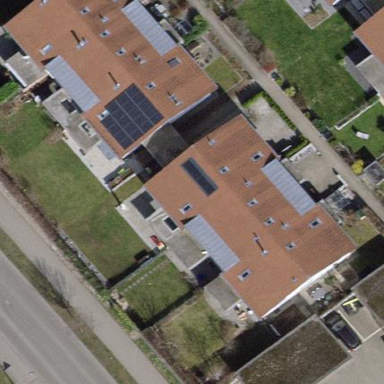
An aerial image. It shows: Terrace building with gabled roof.